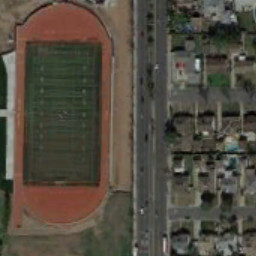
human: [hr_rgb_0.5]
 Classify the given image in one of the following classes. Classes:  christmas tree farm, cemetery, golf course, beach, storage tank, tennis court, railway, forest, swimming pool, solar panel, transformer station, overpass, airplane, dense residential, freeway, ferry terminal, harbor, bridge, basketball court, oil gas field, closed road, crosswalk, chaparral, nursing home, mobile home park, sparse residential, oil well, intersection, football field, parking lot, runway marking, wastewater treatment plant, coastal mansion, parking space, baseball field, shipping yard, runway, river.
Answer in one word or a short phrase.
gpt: football field